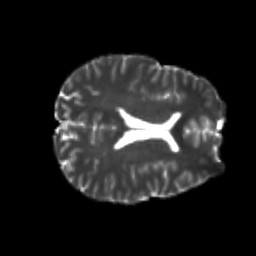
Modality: T2w
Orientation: axial
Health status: healthy
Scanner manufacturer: philips
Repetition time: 7.393 s
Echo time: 0.08599 s